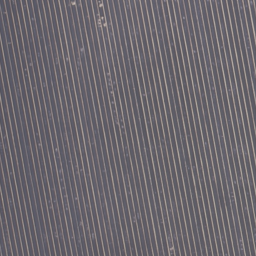
Label: agricultural